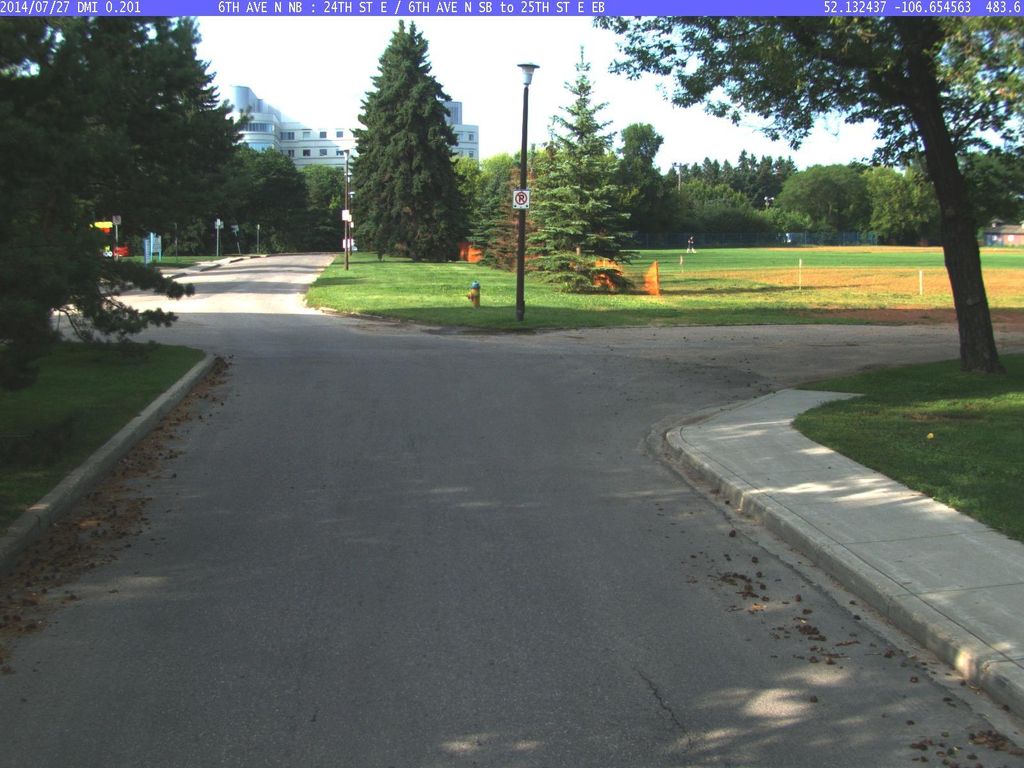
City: saskatoon